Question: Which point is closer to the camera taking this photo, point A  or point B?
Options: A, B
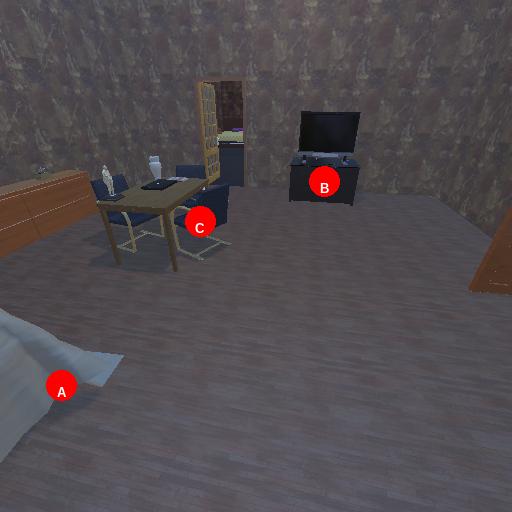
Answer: A